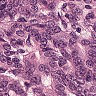
Metastatic tissue present: yes